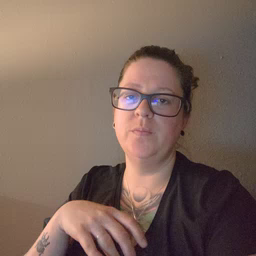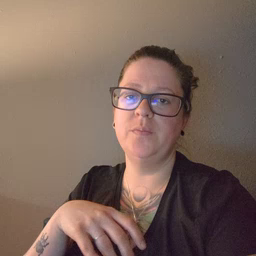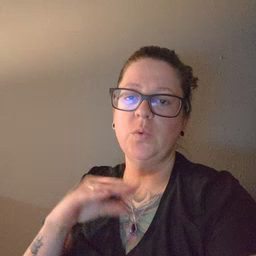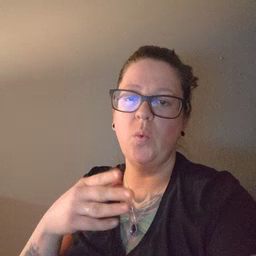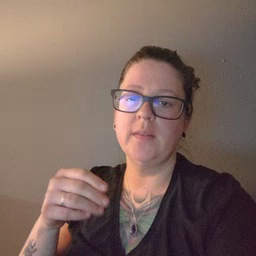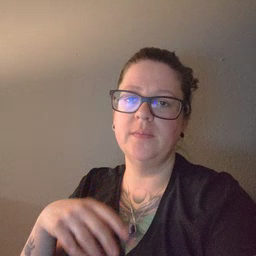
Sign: story